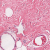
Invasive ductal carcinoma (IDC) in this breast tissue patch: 0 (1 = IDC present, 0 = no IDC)